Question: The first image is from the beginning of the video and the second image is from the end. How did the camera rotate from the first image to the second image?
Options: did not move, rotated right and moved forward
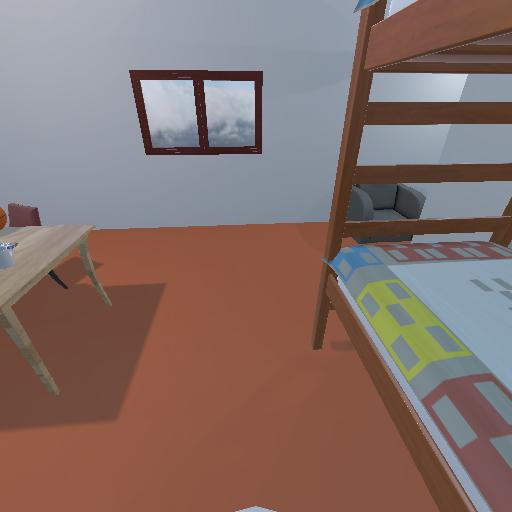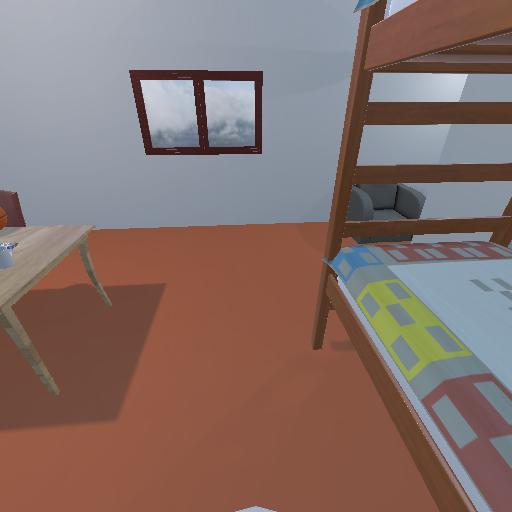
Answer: did not move